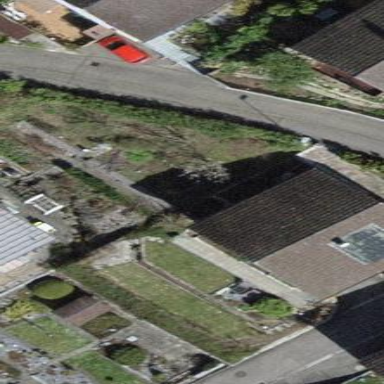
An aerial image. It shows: Building with tiled roof.